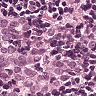
Metastatic tissue present: yes